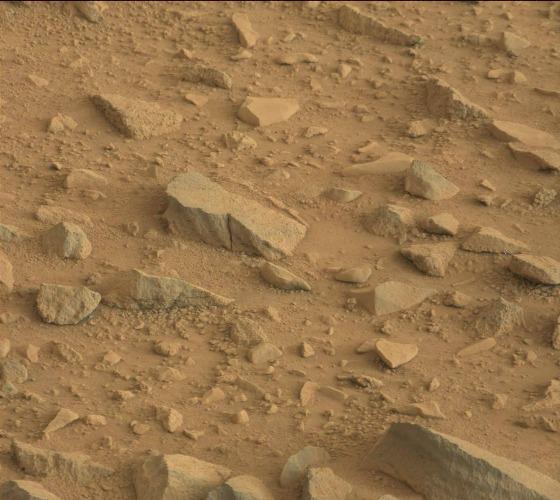
Terrain classes present: Bedrock, Gravel / Sand / Soil, Rock